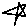
Label: star